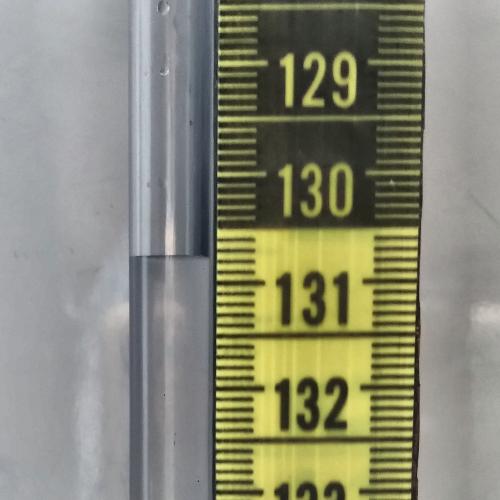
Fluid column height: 130.8 cm